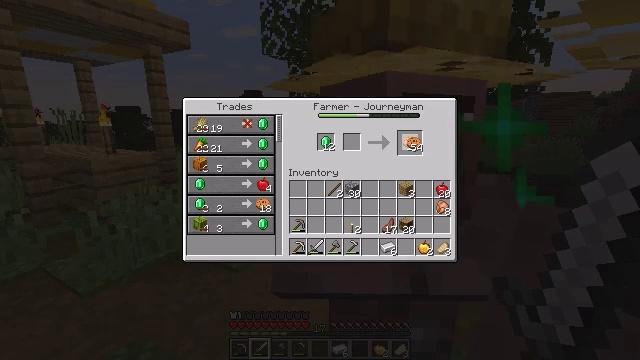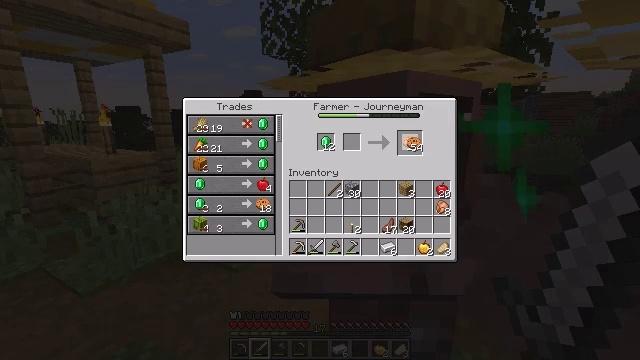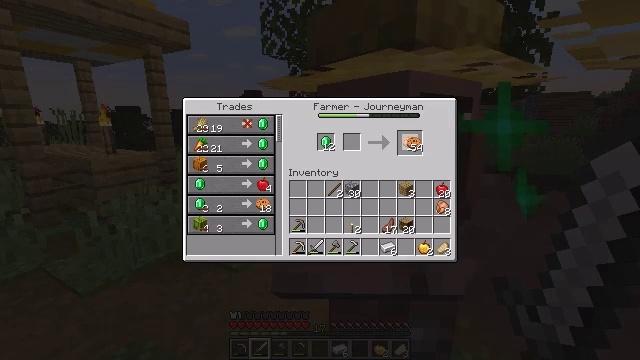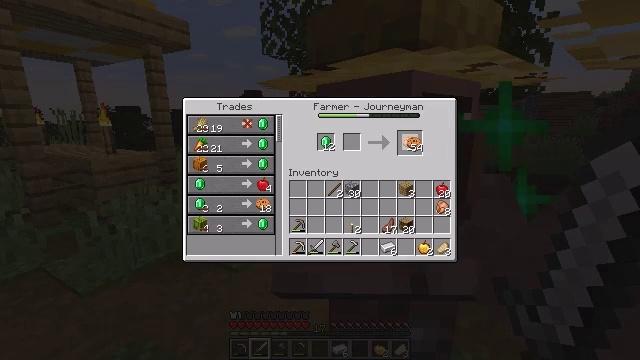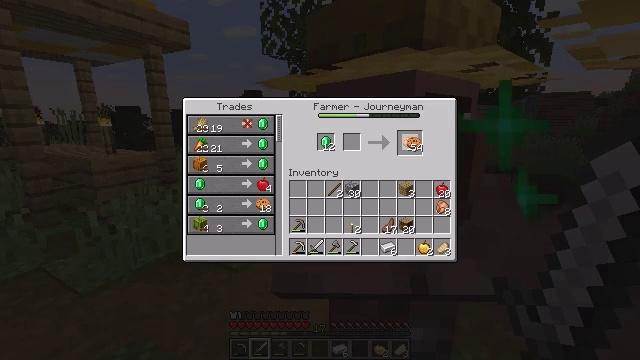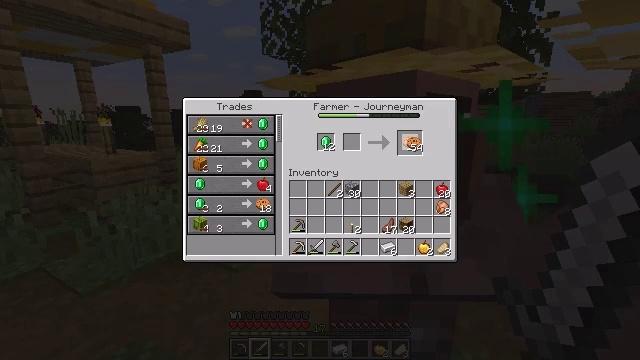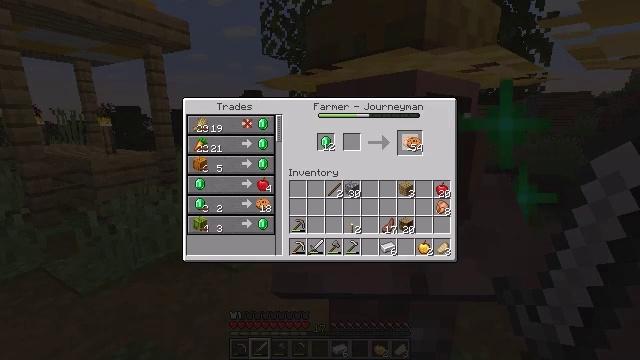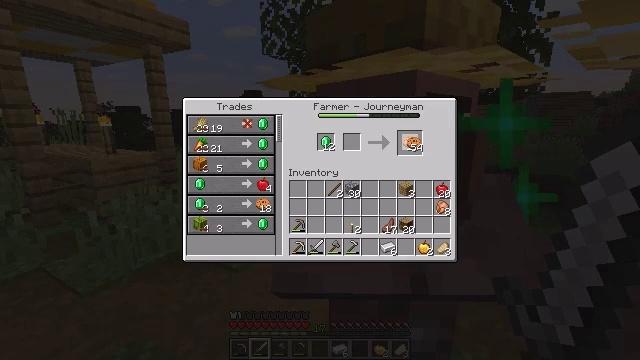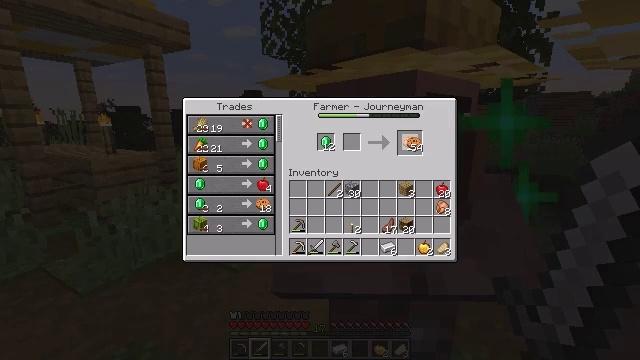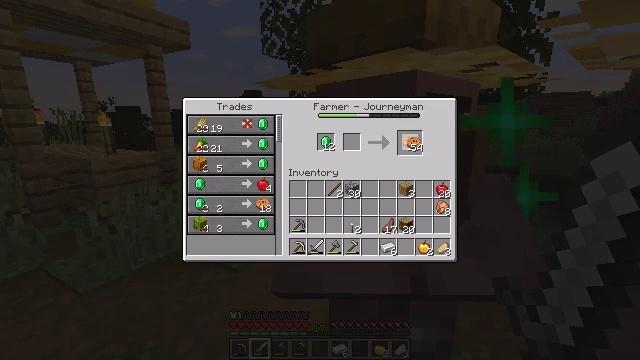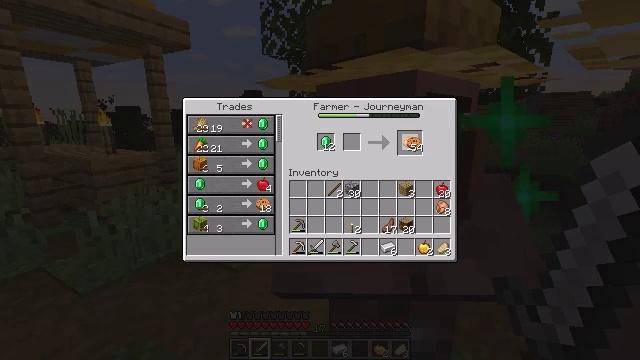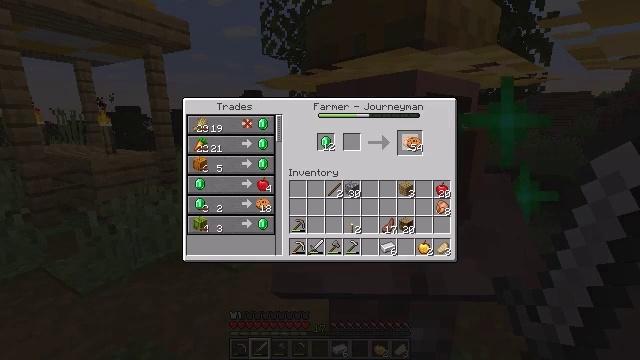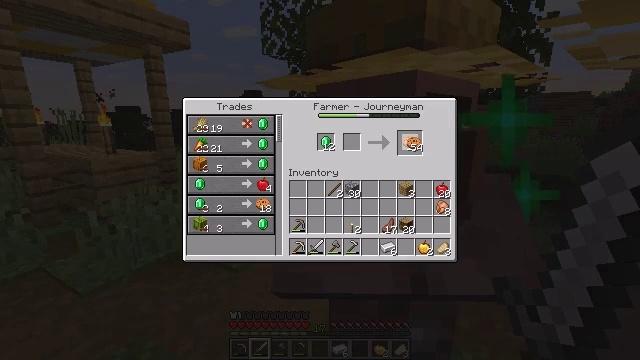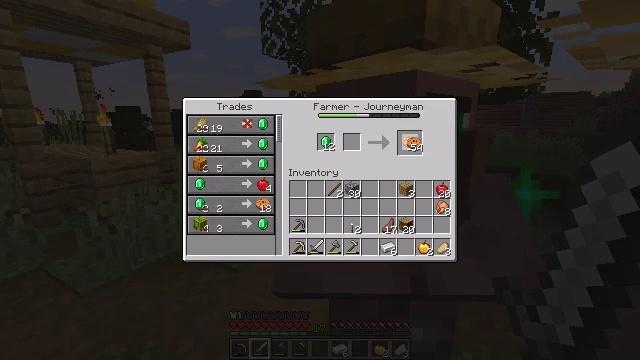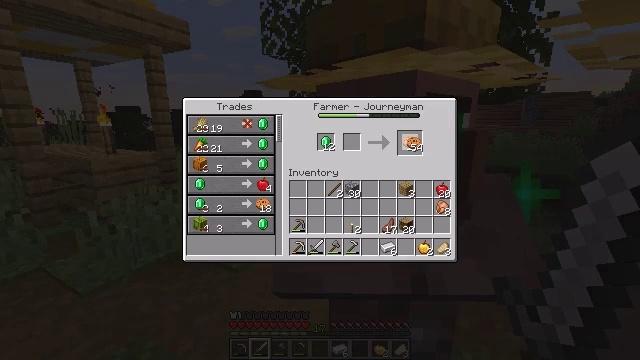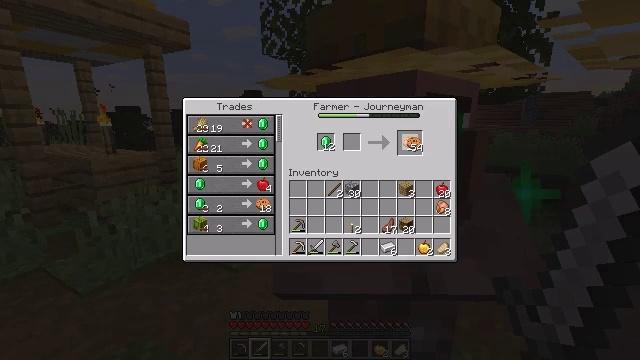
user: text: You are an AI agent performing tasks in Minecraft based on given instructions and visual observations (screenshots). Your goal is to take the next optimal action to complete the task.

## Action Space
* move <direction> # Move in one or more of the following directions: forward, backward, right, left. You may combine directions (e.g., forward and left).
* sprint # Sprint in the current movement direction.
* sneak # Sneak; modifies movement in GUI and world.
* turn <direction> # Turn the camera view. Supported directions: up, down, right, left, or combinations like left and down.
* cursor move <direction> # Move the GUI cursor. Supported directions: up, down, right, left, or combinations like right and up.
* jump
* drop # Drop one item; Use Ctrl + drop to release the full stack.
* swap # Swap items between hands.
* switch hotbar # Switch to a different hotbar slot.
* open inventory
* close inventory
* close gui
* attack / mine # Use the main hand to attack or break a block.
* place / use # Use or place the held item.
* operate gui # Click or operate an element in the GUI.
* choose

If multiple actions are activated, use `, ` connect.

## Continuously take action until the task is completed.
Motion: motion action
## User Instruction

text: Combine ingredients to craft a cookie.
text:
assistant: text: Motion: no_op
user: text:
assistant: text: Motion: no_op
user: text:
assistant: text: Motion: no_op
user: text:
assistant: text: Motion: no_op
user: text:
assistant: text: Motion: no_op
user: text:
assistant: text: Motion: no_op
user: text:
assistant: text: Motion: operate gui
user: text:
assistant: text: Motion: operate gui
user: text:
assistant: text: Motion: operate gui
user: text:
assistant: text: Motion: no_op
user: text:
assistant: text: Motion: no_op
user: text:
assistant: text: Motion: no_op
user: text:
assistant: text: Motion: no_op
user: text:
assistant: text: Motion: no_op
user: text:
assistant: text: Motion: no_op
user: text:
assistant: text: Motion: no_op
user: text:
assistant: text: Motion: no_op
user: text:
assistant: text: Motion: no_op
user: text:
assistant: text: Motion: no_op
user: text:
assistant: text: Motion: operate gui
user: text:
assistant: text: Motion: operate gui
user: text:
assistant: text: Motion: no_op
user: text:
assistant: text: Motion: no_op
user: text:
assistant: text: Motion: no_op
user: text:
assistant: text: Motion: cursor move down
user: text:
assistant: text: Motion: cursor move down
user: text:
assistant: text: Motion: no_op
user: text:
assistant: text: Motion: no_op
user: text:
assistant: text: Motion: cursor move down
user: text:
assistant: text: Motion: no_op